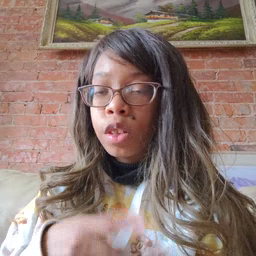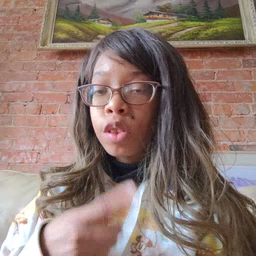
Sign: red